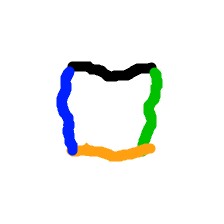
Shape: square